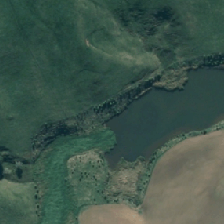
Land cover: lake_pond